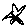
Label: star